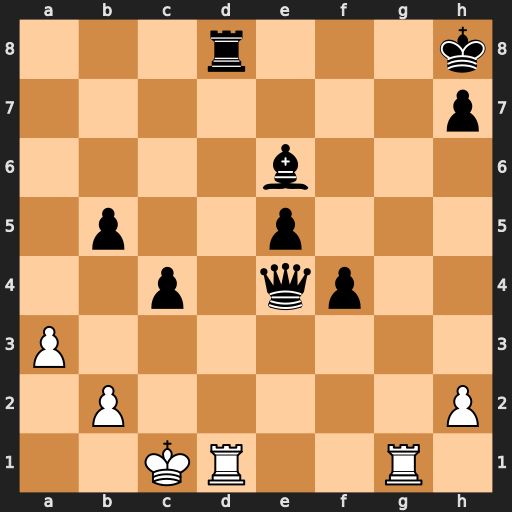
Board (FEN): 3r3k/7p/4b3/1p2p3/2p1qp2/P7/1P5P/2KR2R1
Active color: w
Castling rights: -
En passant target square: -
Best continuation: Rxd8+ Bg8 Rgxg8#